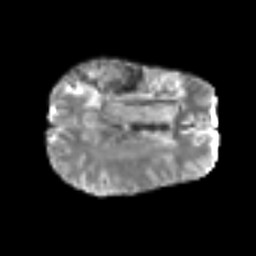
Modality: T2w
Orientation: axial
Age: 54
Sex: male
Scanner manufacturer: siemens
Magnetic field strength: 3 T
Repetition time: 6.1 s
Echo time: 0.101 s